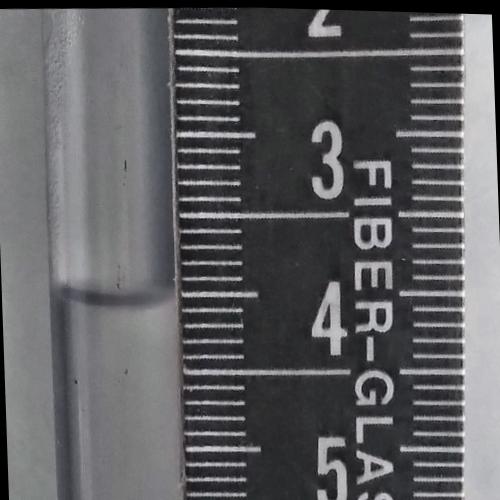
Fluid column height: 4.0 cm